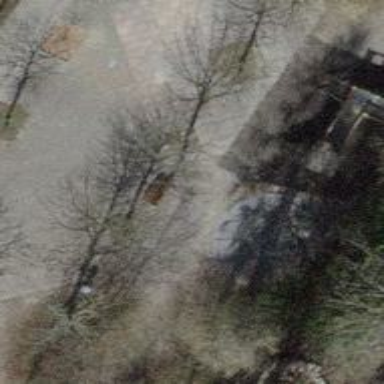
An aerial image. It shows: Bench.